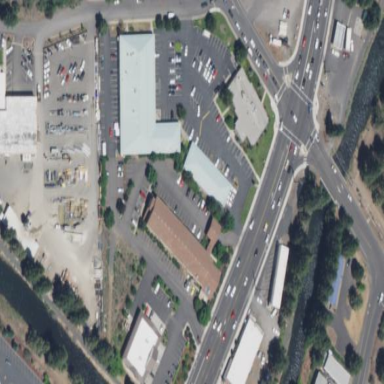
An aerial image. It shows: Retail area.